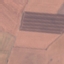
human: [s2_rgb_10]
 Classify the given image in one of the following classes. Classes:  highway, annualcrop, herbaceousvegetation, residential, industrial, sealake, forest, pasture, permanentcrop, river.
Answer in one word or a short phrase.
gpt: AnnualCrop